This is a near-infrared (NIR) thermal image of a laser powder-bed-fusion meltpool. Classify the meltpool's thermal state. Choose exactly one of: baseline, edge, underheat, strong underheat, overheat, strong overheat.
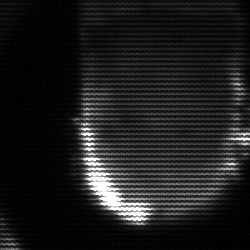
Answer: baseline